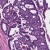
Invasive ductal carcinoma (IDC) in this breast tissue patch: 1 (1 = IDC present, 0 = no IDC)